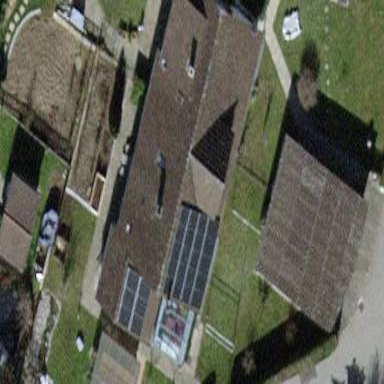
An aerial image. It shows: Semi-detached house with gabled roof.